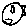
Label: moon